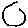
Label: circle